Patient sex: M
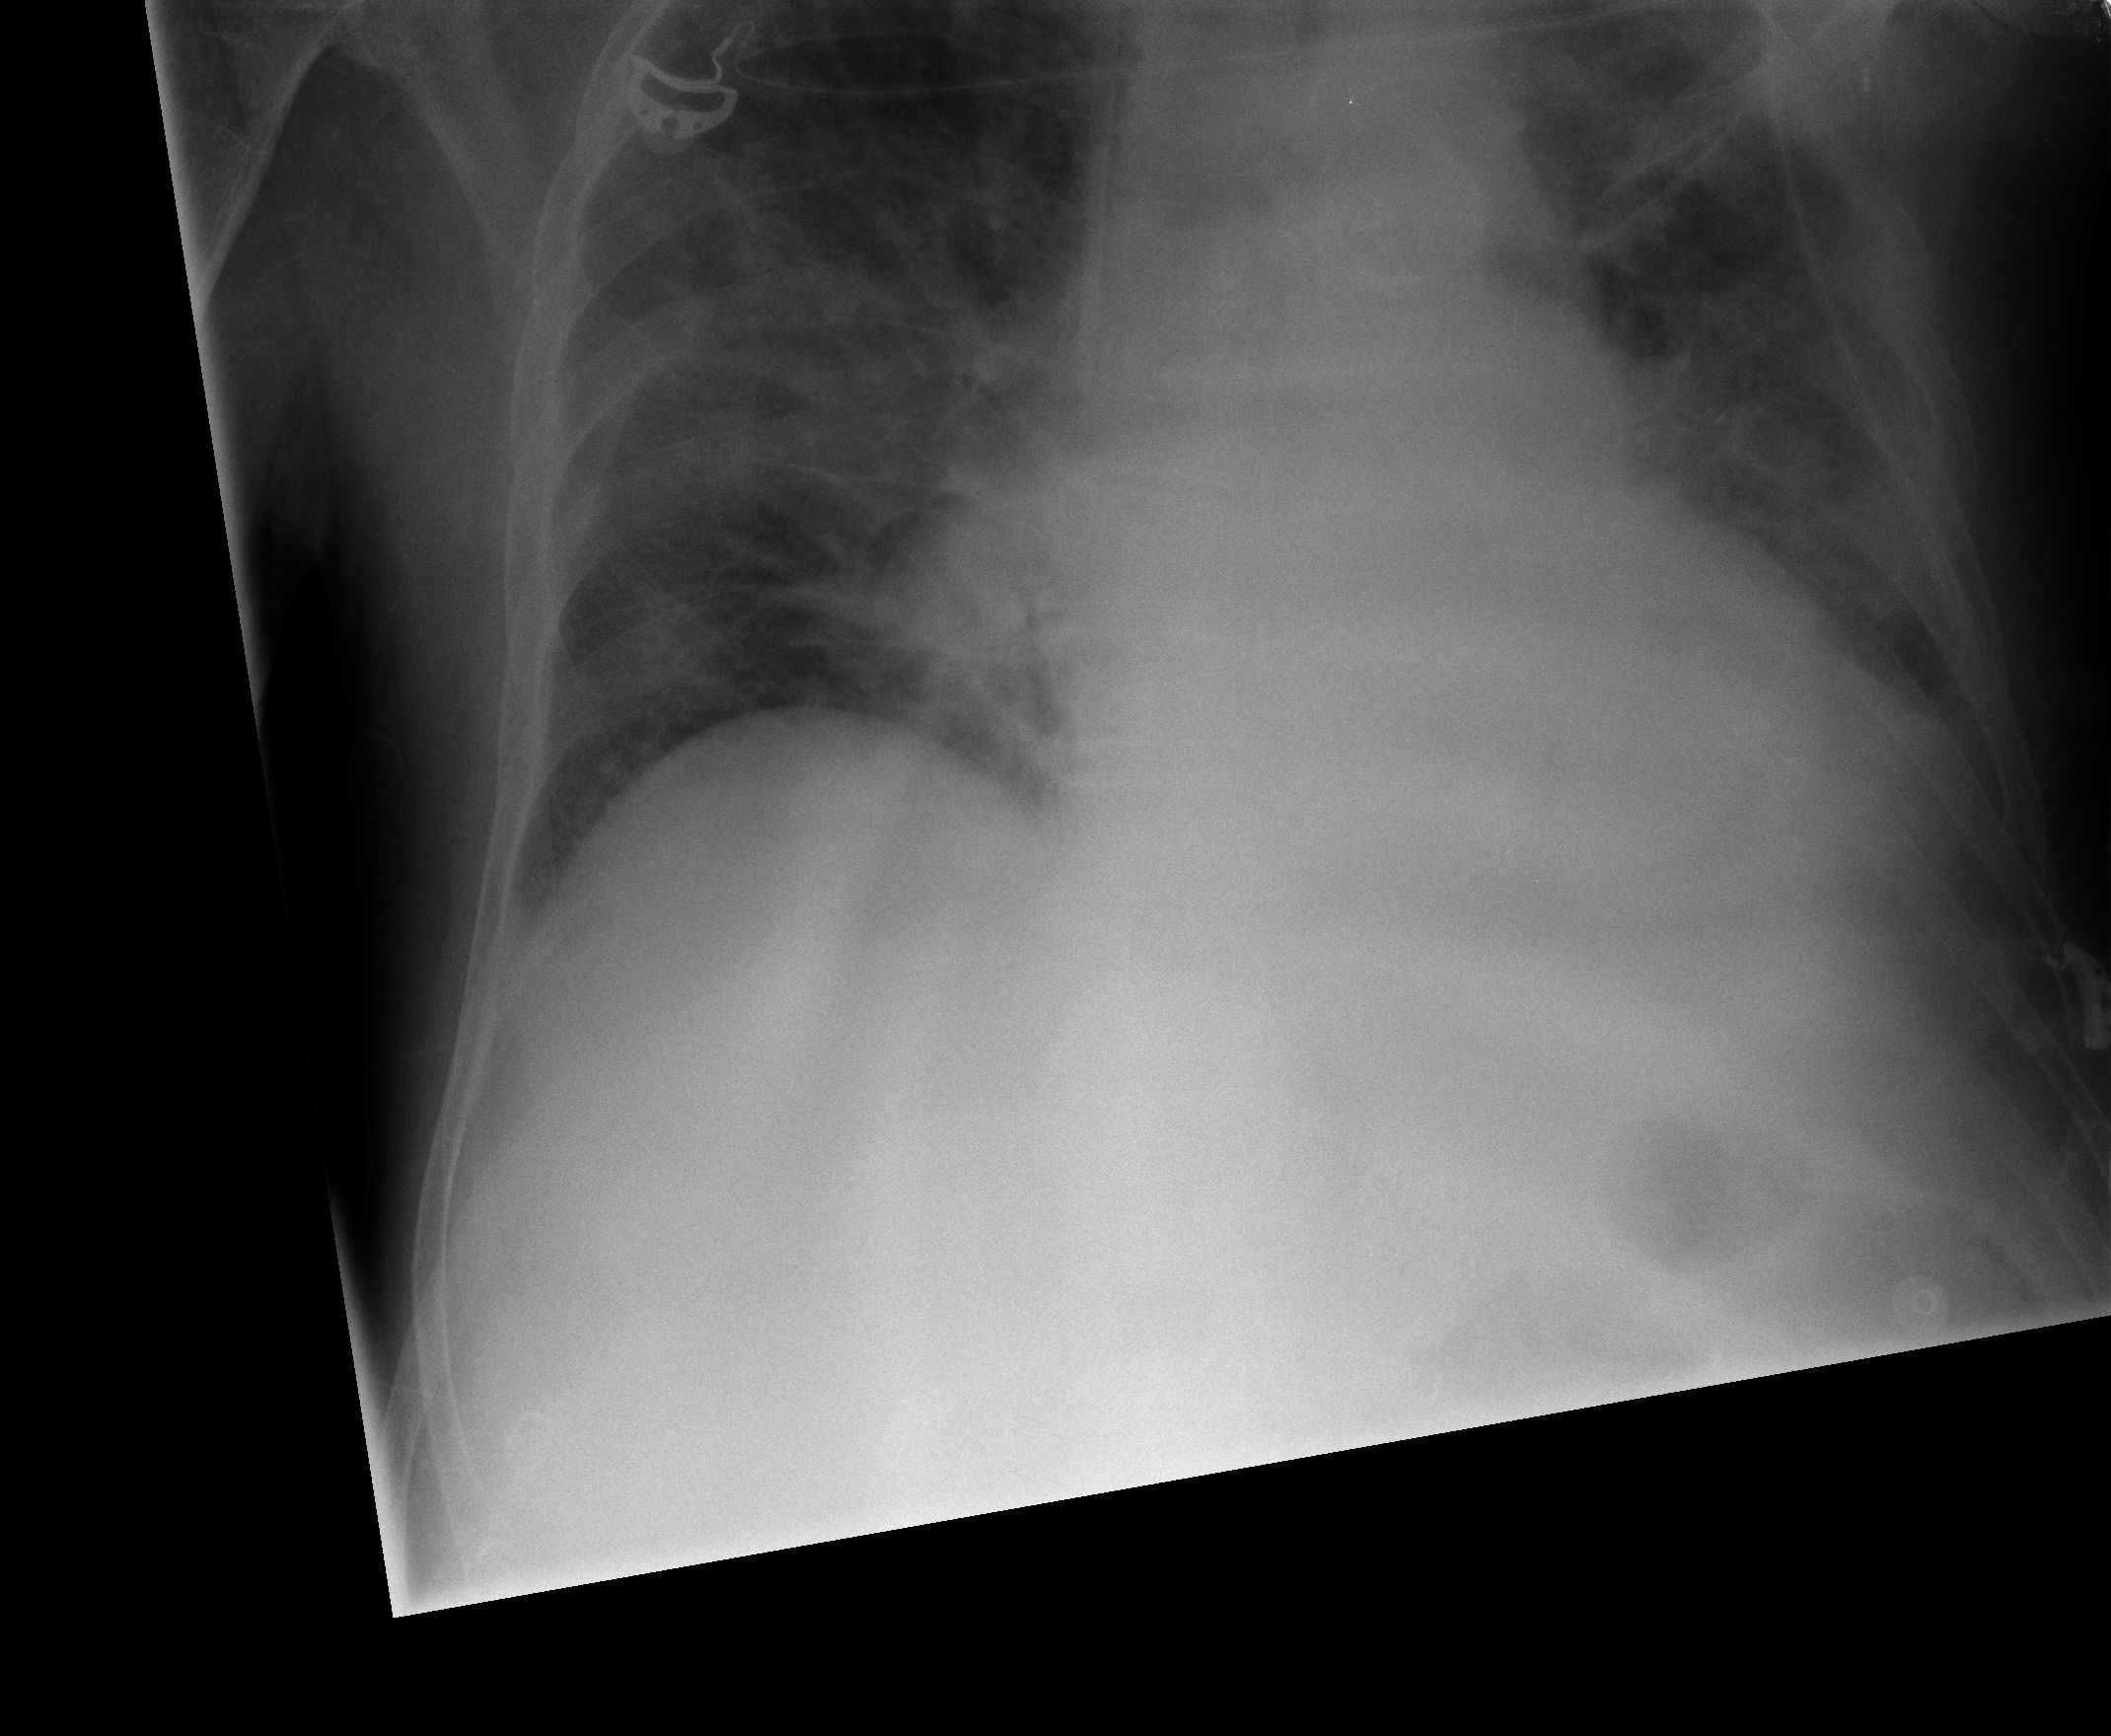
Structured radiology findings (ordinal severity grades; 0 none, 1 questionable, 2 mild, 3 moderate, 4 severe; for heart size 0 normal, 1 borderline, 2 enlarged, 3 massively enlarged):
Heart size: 2
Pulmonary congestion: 2
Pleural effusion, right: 1
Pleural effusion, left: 1
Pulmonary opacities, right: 2
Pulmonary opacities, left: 2
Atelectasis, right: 1
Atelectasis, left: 1